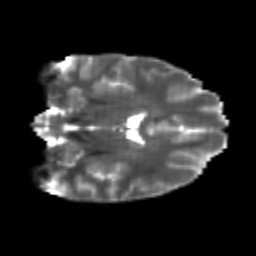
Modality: T2w
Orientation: coronal
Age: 24
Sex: male
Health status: healthy
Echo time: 0.074 s